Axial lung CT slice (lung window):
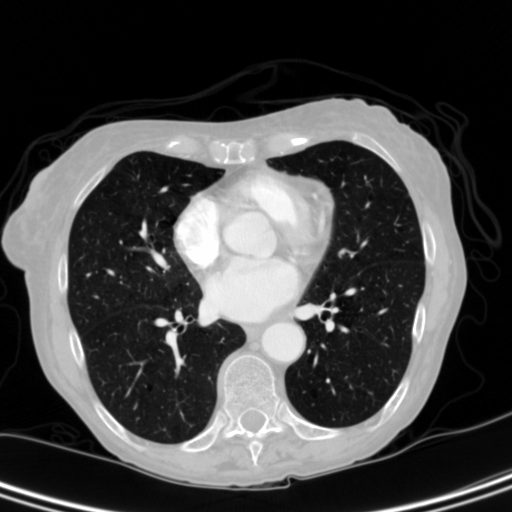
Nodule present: no